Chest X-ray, AP view. Patient: 72 years old, sex M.
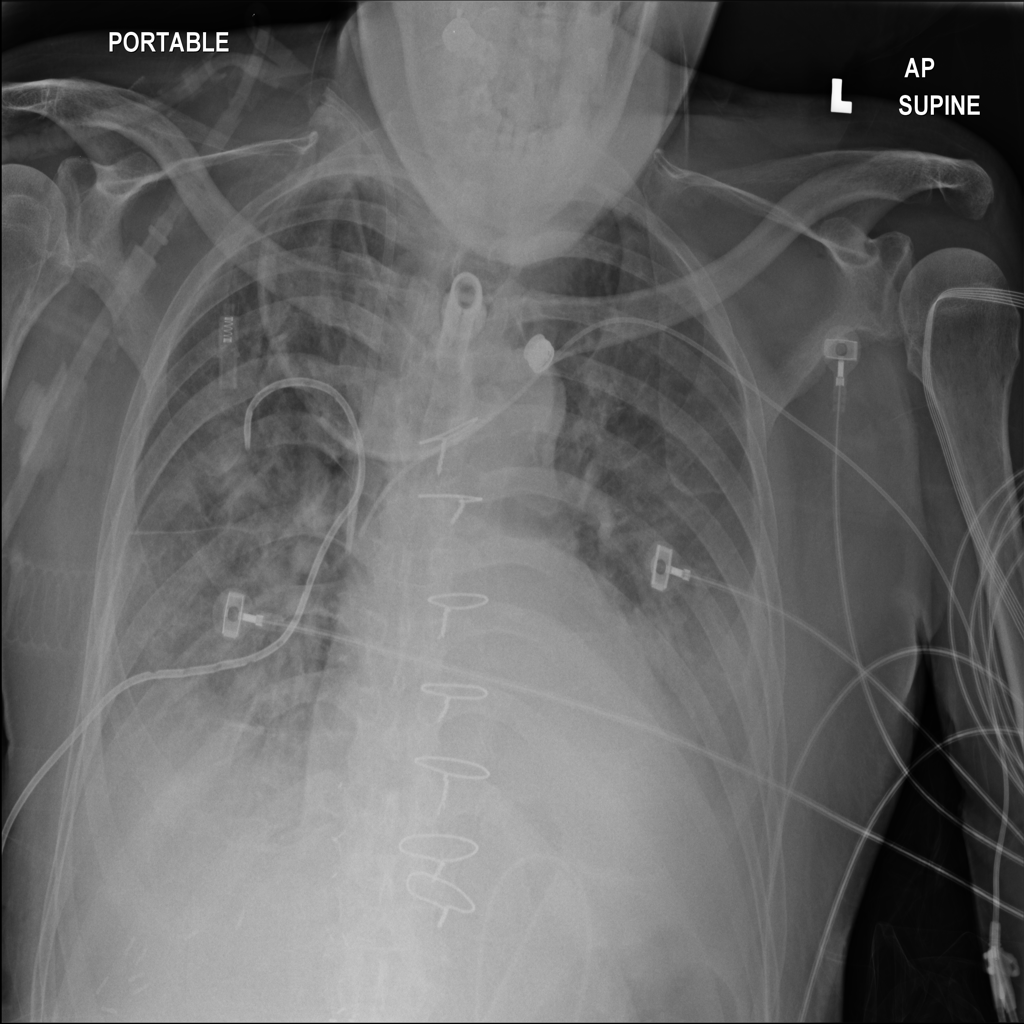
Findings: Effusion, Infiltration